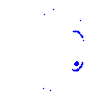
Particle: pion